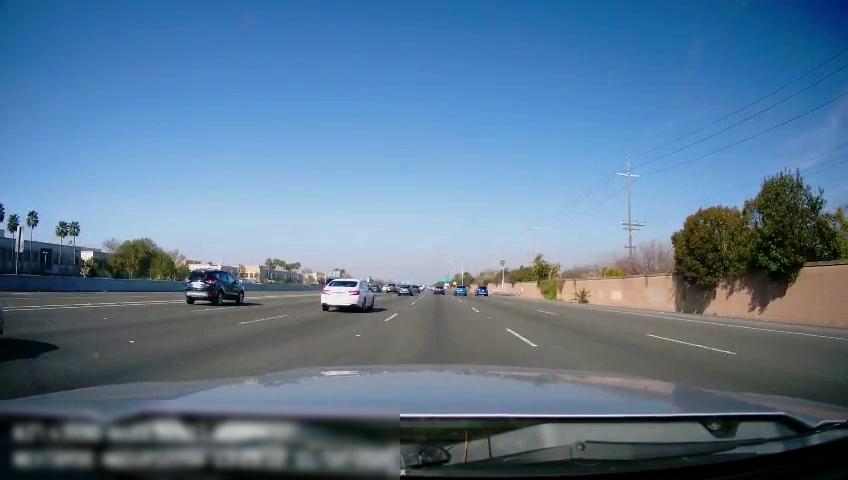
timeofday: Day
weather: Sunny
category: Drivable Space
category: Vehicles | SUV
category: Vehicles | SUV
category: Vehicles | SUV
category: Vehicles | Car
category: Vehicles | SUV
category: Vehicles | Car
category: Vehicles | Car
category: Vehicles | SUV
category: Lanes | Alternate Lane
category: Lanes | Alternate Lane
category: Lanes | Alternate Lane
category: Lanes | Current Lane
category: Lanes | Alternate Lane
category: Lanes | Alternate Lane
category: Lanes | Alternate Lane
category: Lanes | Alternate Lane
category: Lanes | Alternate Lane